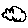
Label: cloud